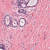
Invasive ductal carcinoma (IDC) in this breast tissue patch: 0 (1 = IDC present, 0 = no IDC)